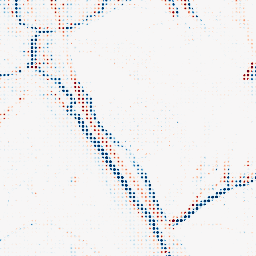
Category: morphological
Decomposition family: morphological_ellipse
Decomposition parameters: operation: average
width: 5
height: 10
Upsampling method: sinc_blackman
Upsampling parameters: scale: 8
kernel_size: 4
Upsampling scale: 8